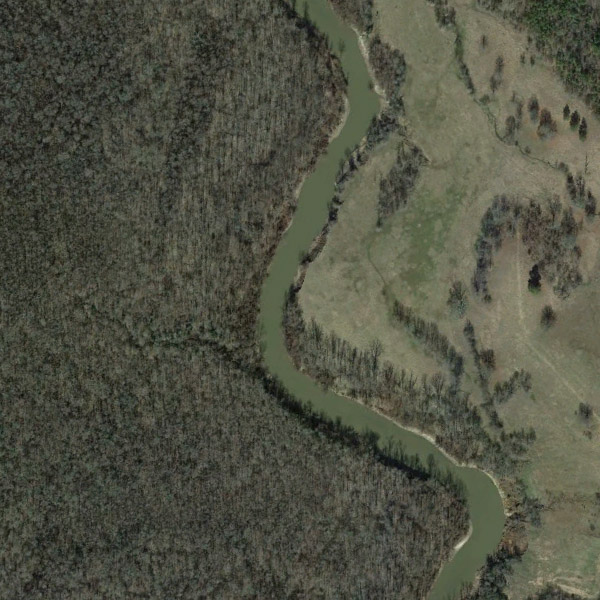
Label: River